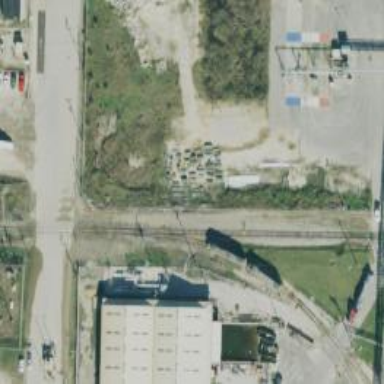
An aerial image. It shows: Railway spur service.